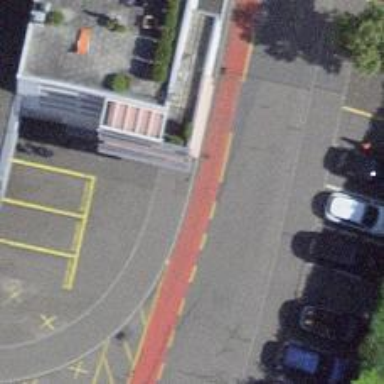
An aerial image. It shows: Kerb serving as barrier.